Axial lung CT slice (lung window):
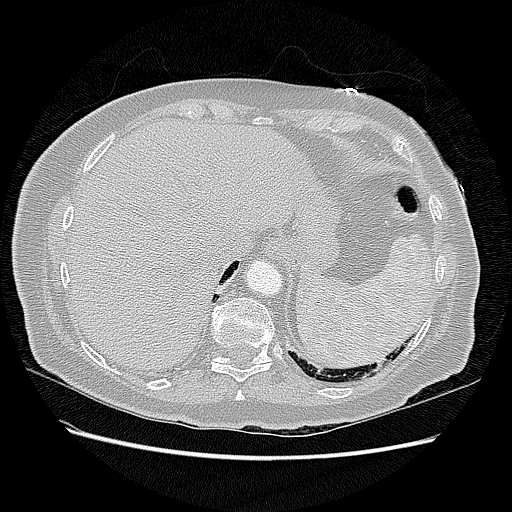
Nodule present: no